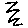
Label: zigzag